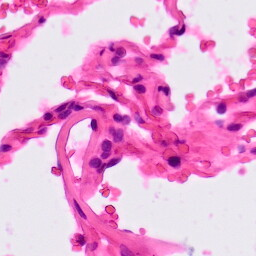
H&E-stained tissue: Lung